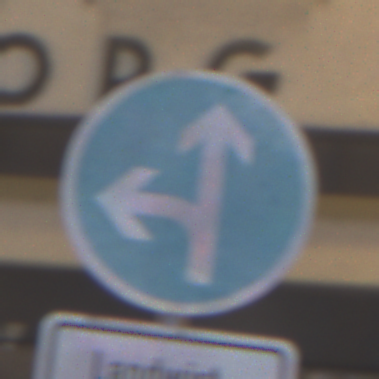
Verkehrszeichen: VorgeschriebeneFahrtrichtungGeradeausOderLinks
Zusatzzeichen unten: BesondereFahrzeugeUndTransportgueter6
Umgebung: Outdoor, Urban
Tageszeit: Night
Wetter: Overcast
Licht: Artificial
Jahreszeit: Winter
Kontrast: MediumContrast